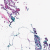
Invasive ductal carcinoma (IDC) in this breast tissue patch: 0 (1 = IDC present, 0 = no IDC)